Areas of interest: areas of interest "Hing King Shopping Centre"
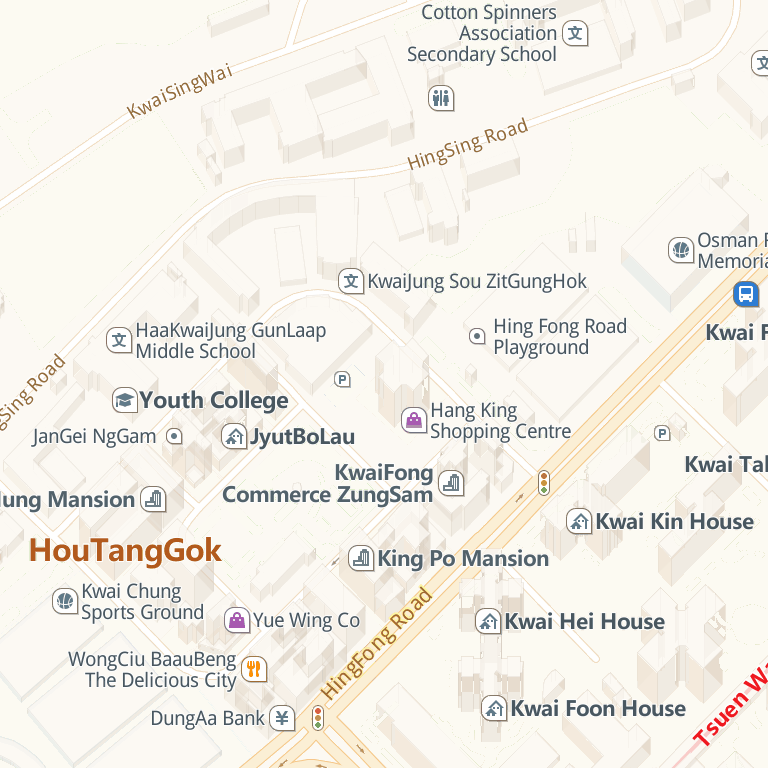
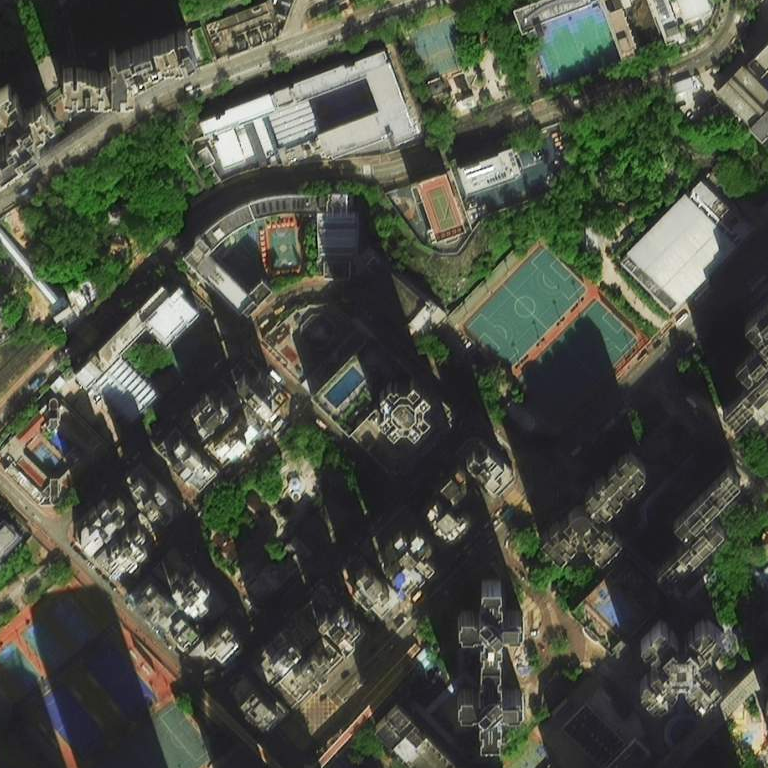